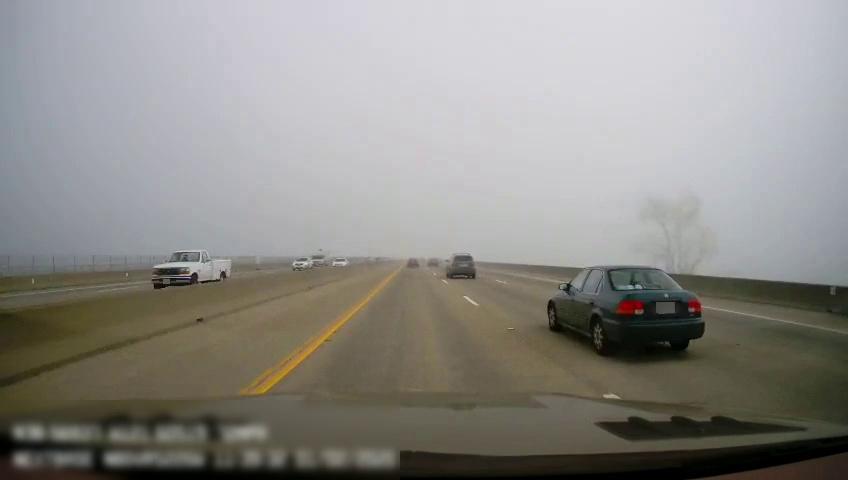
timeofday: Day
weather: Cloudy
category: Drivable Space
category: Drivable Space
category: Vehicles | Truck
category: Vehicles | Bus
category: Vehicles | SUV
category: Vehicles | Car
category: Vehicles | Car
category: Vehicles | SUV
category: Vehicles | Car
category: Vehicles | Car
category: Lanes | Current Lane
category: Lanes | Current Lane
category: Lanes | Alternate Lane
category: Lanes | Alternate Lane
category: Lanes | Alternate Lane
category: Lanes | Opposite Lane
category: Lanes | Opposite Lane